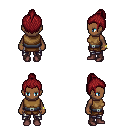
a pixel art fantasy rpg character, female body template, human, dark skin, leather chest armor, metal pants, brunette short topknot hairstyle, bracelets, maroon shoes, four views (front, back, left, right), 2x2 character sprite sheet, small pixel art, hard edges, no anti-aliasing